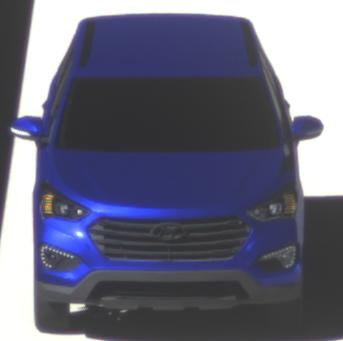
Make: Hyundai
Model: Santa Fe 2.4 GDI
Detailed model: Santa Fe (DM)
Model produced from: 2017/08
Model produced until: 2018/01
Doors: 5
Color: blue
Road condition: dry road
Daytime: morning or afternoon
Contrast: high contrast